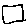
Label: square